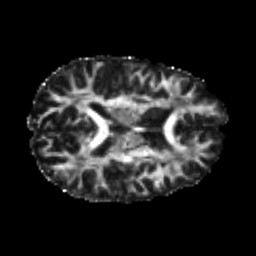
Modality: FA
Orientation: axial
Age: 22
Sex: male
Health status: healthy
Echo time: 0.074 s